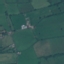
Land use / land cover: Pasture